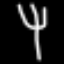
Label: fork